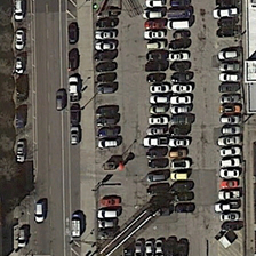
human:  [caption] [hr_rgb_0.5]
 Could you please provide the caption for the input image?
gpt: rows of cars crammed this rectangular parking lot .

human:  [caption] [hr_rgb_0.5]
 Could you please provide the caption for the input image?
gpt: Some cars are parked in the square parking lot, some are in the street.

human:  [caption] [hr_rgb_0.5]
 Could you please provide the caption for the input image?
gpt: Some cars are parked in square parking while parking along some street.

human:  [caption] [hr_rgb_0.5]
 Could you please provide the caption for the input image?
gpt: There are a parking lot next to the road.

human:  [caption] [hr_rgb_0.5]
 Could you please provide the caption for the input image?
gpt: There are several cars on the side of the road.